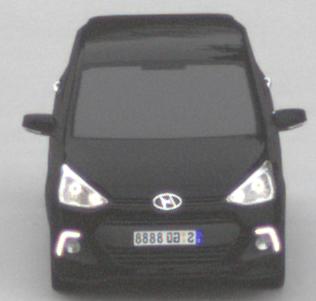
Make: Hyundai
Model: i10
Detailed model: Gen. 2
Model produced from: 2013
Model produced until: 2019
Doors: 5
Color: black
Road condition: dry road
Daytime: midday
Contrast: low contrast